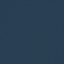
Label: SeaLake